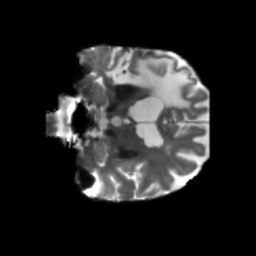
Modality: T2w
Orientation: coronal
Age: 52
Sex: male
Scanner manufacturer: siemens
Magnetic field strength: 3 T
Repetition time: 5.25 s
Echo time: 0.08 s